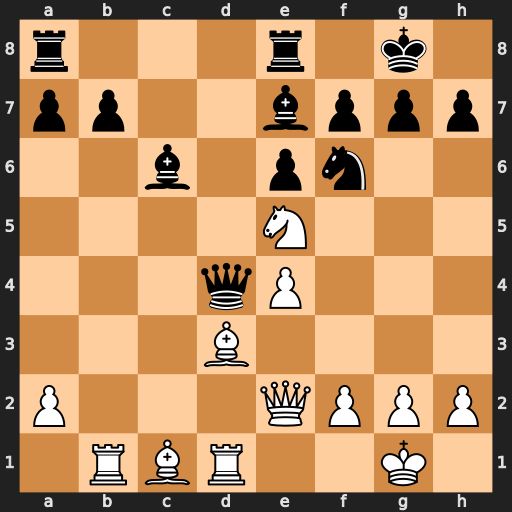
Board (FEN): r3r1k1/pp2bppp/2b1pn2/4N3/3qP3/3B4/P3QPPP/1RBR2K1
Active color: w
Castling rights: -
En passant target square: -
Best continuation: Nxc6 bxc6 e5